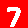
Digit: 7